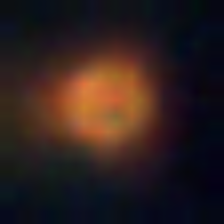
Taxon: NanoPlankton
Group: Other